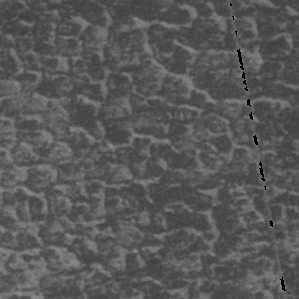
Label: frost